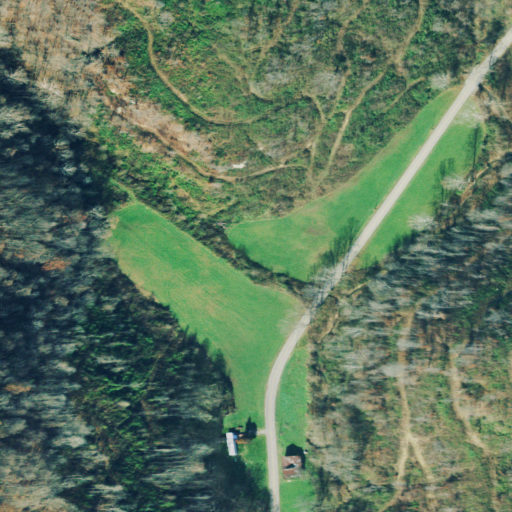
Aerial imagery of valley in Ohio named Kaiser Hollow containing deciduous forest, pasture, low intensity development, open development, evergreen forest, and mixed forest